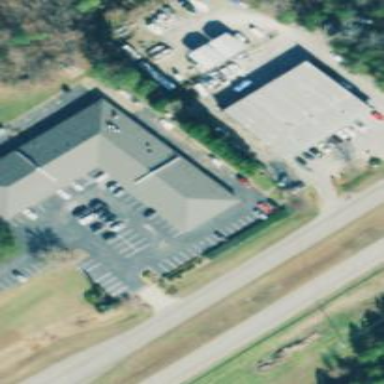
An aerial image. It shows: Retail building.